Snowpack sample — Rabbit Ears Pass, Jackson County, Colorado, USA (12/17/25, 1:08 PM MST)
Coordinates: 40.387, -106.625
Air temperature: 34 °F
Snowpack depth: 46 cm
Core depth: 10 cm
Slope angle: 6°, slope face: 165°
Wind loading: medium
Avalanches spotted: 0
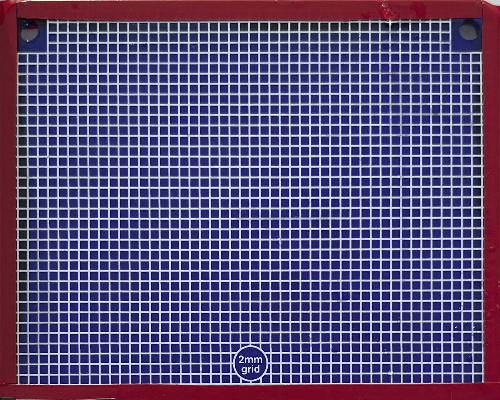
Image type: profile
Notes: No avalanches spotted nearby, although collected in a meadowy area with minimal risk on this face of the pass.